Question: I have 2 div columns set to val%, within those columns I then have some smaller static width / height boxes ..
.. and on the other side a variable width / height column.
However as I vary the width of the browser window, these divs overlap.
I have tried various combinations of overflow / float / min and maximum heights etc but I am not getting anywhere.
Can someone point out what I'm missing?
Rough jsfiddle:
<URL>
Actual Page:
<URL>

'''
.content {
margin: 2px 0px 2px 0px;
border-bottom: 1px solid #BABABA;
padding: 10px 10px 10px 10px;
background-color: #b0c4de;
}
.cont {
float:left;
width:48%;
margin: 1px 0px 1px 0px;
border-bottom: 1px solid #BABABA;
padding: 5px 5px 5px 5px;
/*background-color: #b0c4de;*/
/* min-height: 600px; */
}
.co {
float:left;
width: 200px;
Height: 300px;
margin: 1px 0px 1px 0px;
border: 1px solid #BABABA;
padding: 2px 2px 2px 2px;
overflow:auto;
}
'''
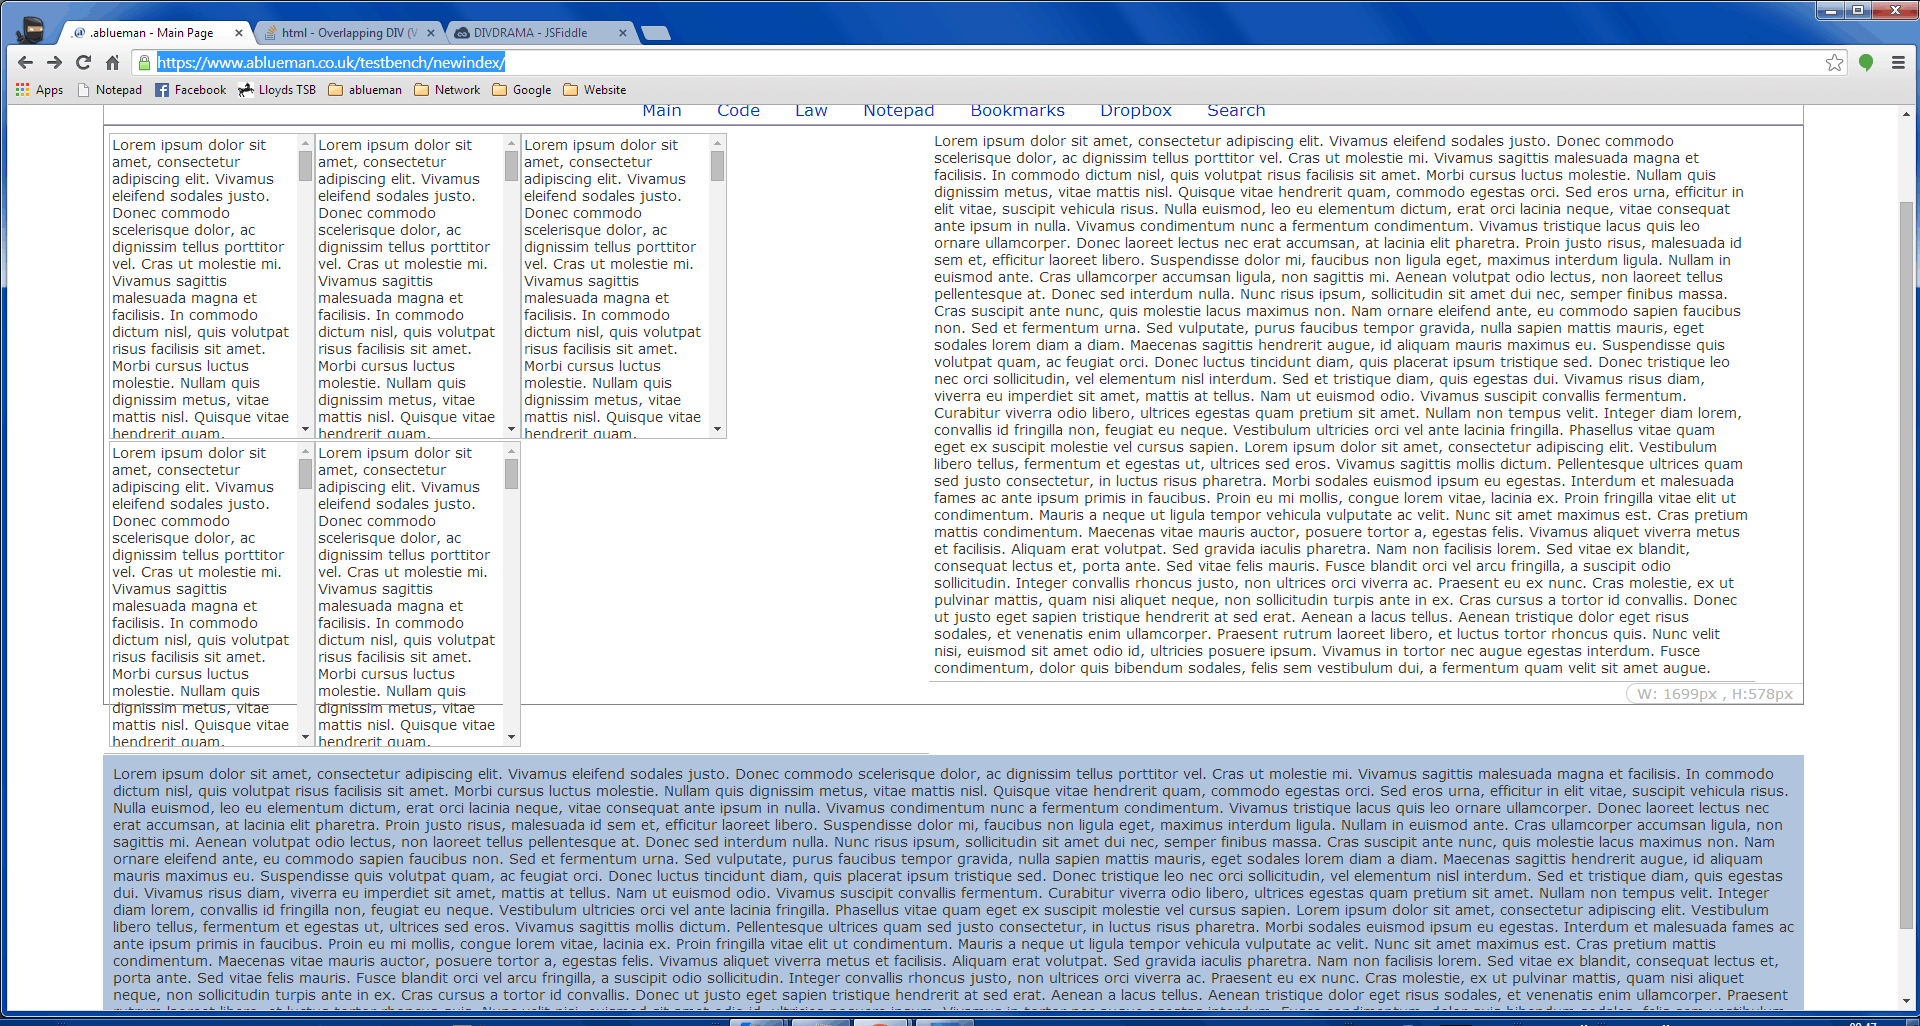
Answer: Give #contentWrapper 'overflow: hidden;'
Because the elements on the left are floated, the parent element will not change its size accordingly
For more information read this: <URL>